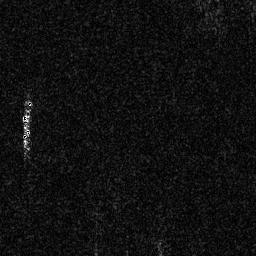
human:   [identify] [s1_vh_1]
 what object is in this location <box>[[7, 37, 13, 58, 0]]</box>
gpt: <ref>1 medium ship at the left</ref>